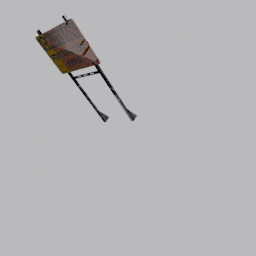
Label: architecture